Field crop: maize
Growth stage: 2
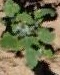
Species: chenopodium